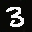
Label: 3